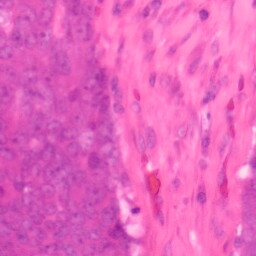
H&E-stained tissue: Colon